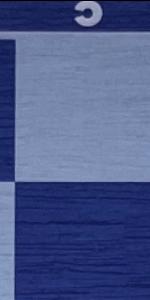
Label: Empty